Platform: macOS
Application: Chrome
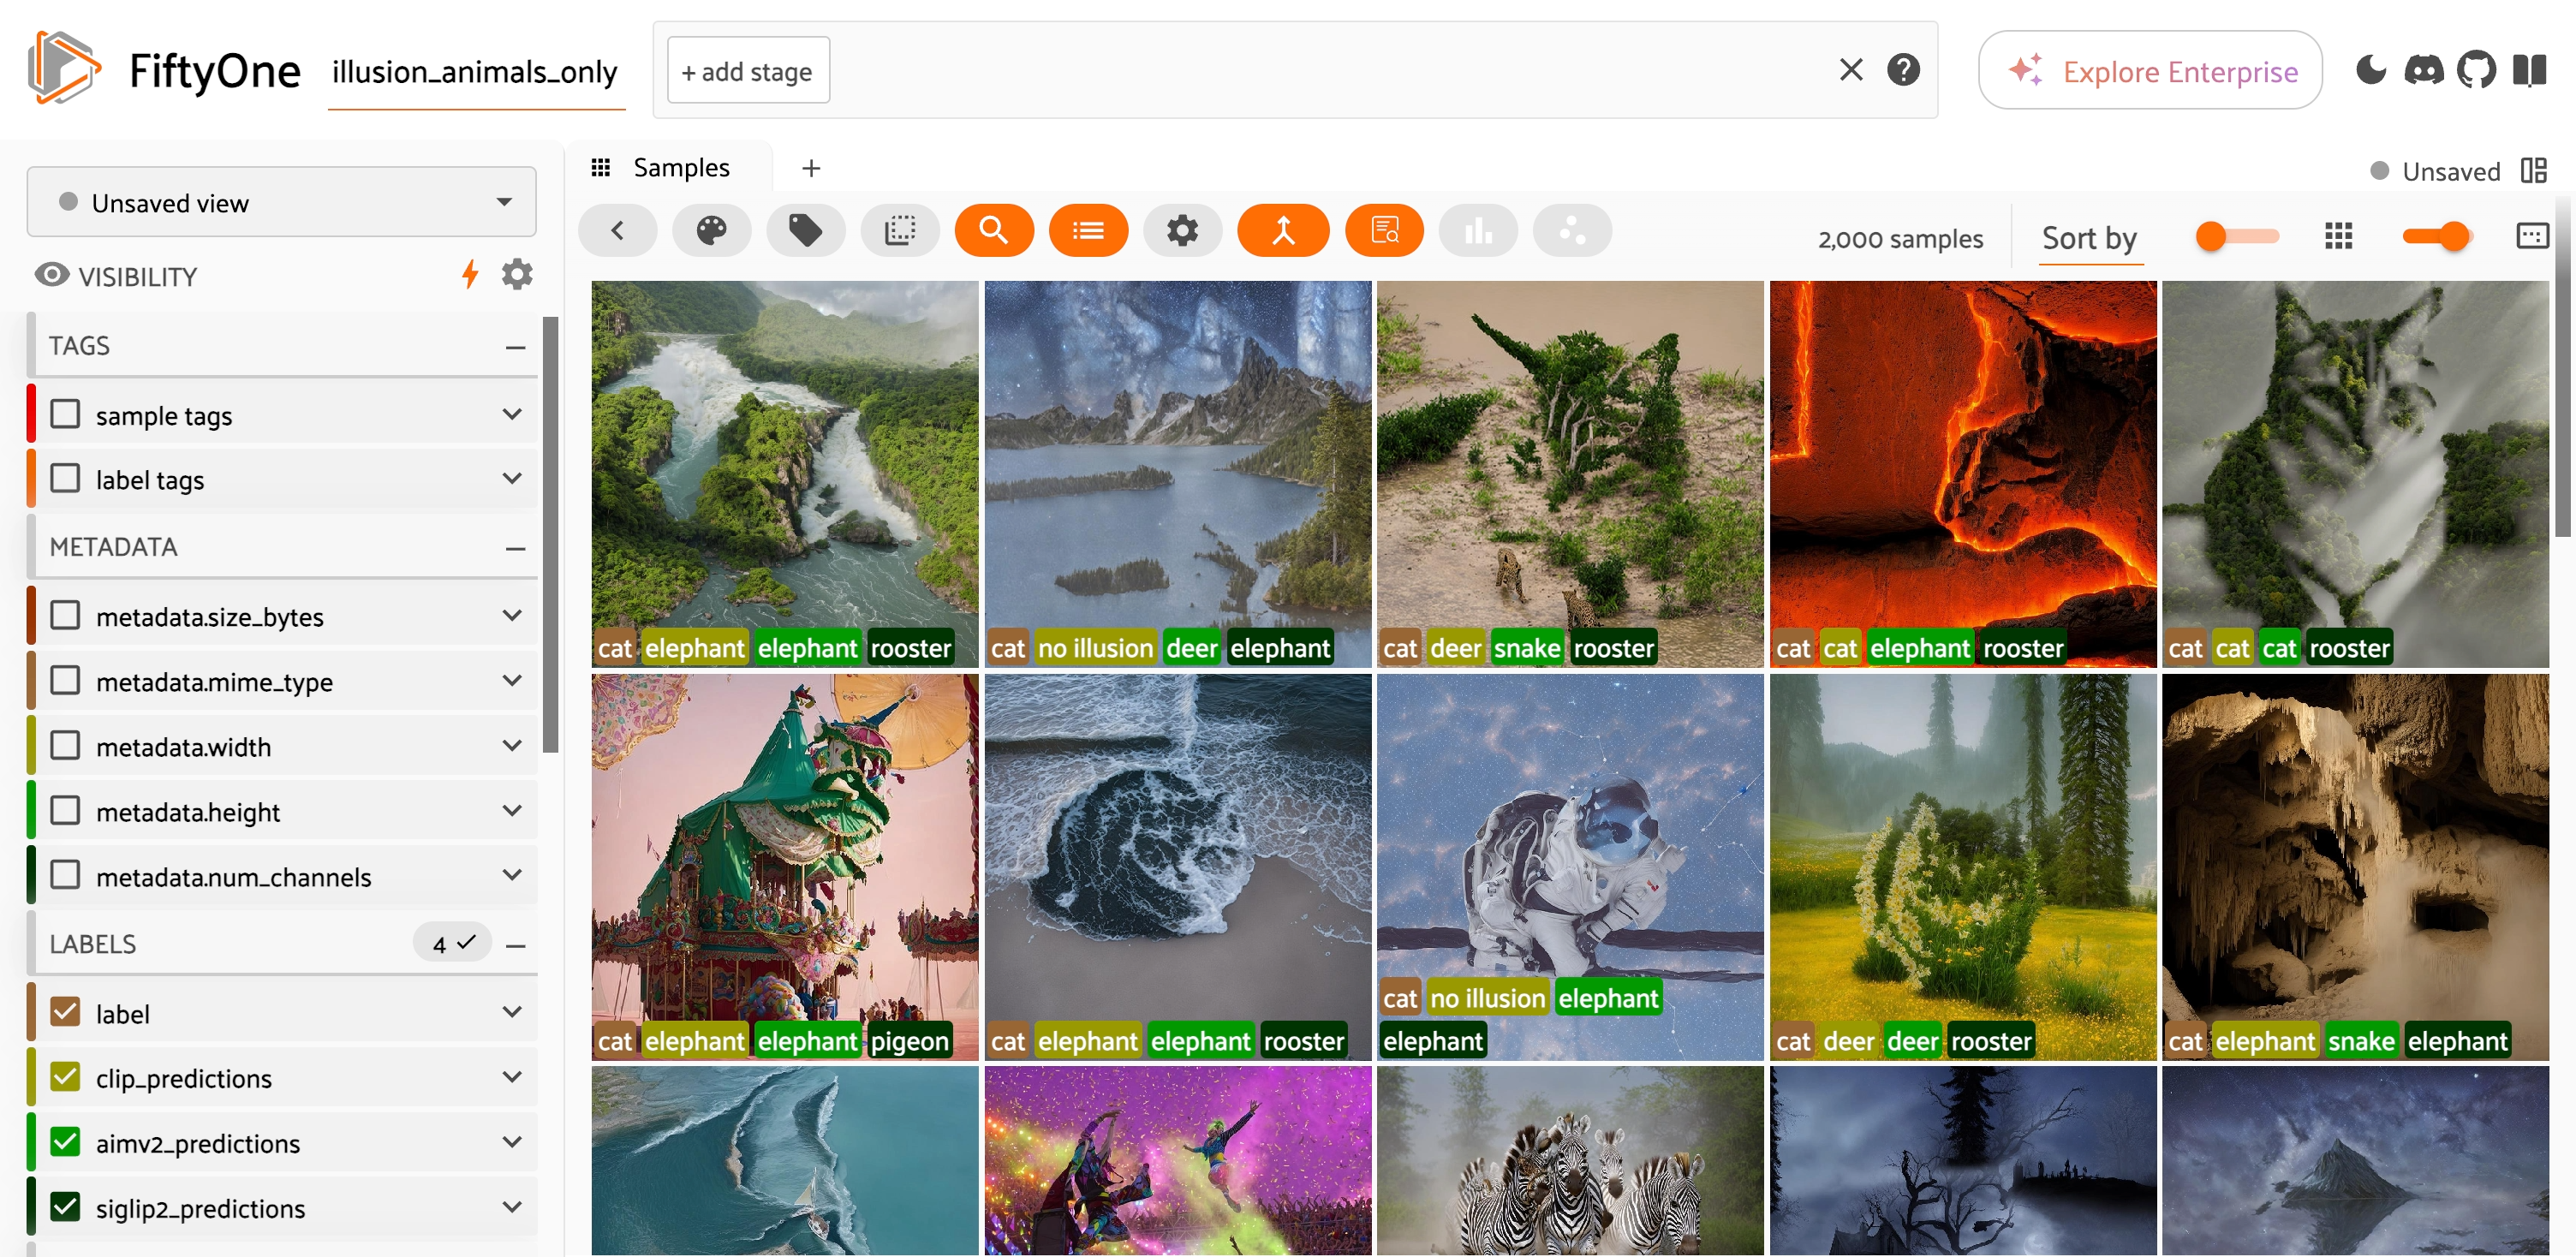
task_description: Reset zoom for samples in the samples panel
action_type: click
element_info: Icon
steps_since_start: 1